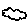
Label: cloud